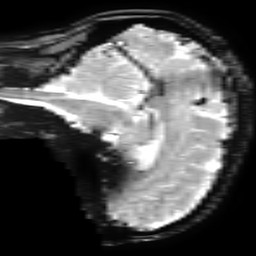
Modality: T2starw
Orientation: sagittal
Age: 35
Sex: male
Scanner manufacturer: ge
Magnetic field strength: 3 T
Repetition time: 0.65 s
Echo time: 0.02 s